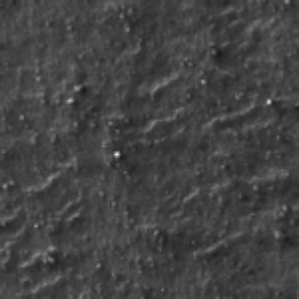
Label: frost